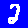
Digit: 2